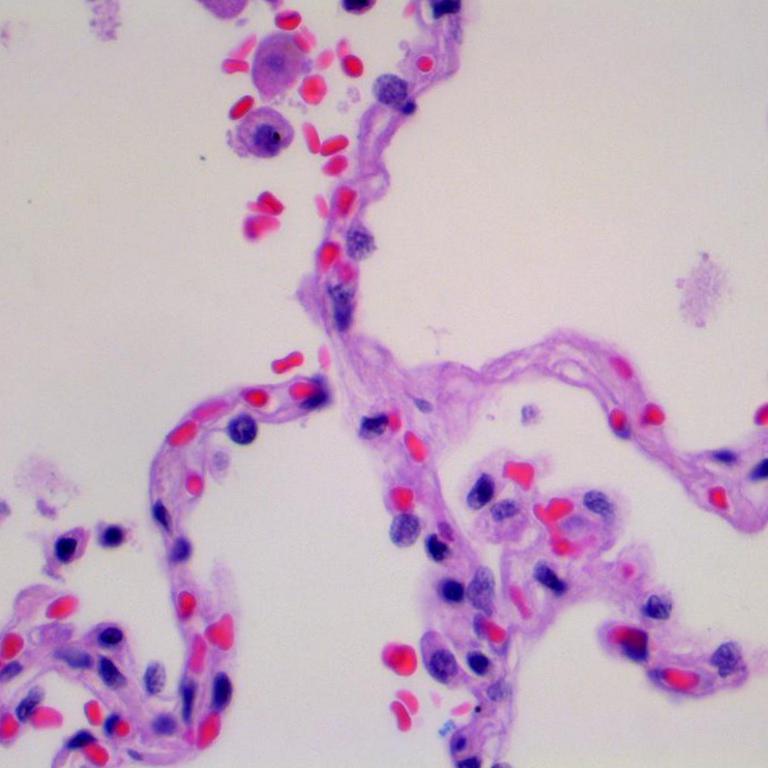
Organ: lung
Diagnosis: benign